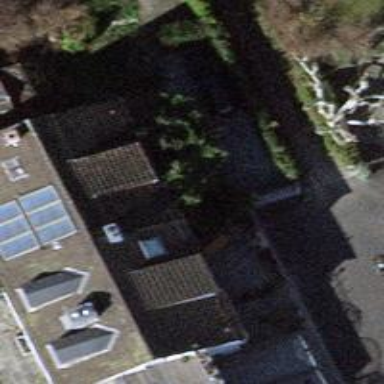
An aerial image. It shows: Building with gabled roof.